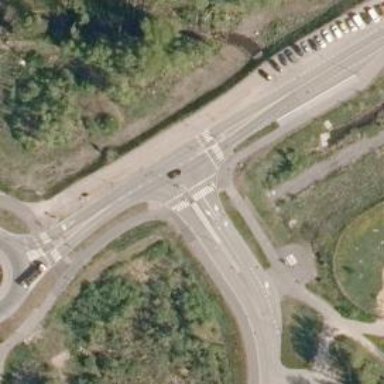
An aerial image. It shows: Uncontrolled road crossing with pedestrian island.